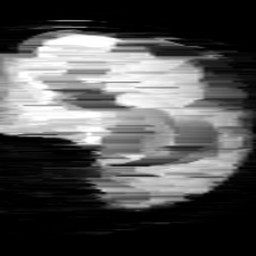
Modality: minIP
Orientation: sagittal
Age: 11
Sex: female
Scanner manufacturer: siemens
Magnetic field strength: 3 T
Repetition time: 0.027 s
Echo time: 0.02 s